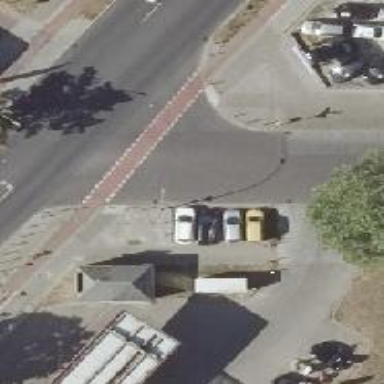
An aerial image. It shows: Road with "give way" sign.